【题型】解答题　【知识点】平面几何　【难度】medium
某学校举办毕业联欢晚会，舞台上方设计了三处光源。如图，$\triangle ABC$ 是边长为 6 的等边三角形，边 $BC$ 的中点 $M$ 处为固定光源，$E$、$F$ 分别为边 $AB$、$AC$ 上的移动光源，且 $ME$ 始终垂直于 $MF$，三处光源把舞台照射出五彩缤纷的若干区域。

(1) 当 $F$ 为边 $AC$ 的中点时，求线段 $EF$ 的长度；

(2) 求 $\triangle EFM$ 的面积的最小值。
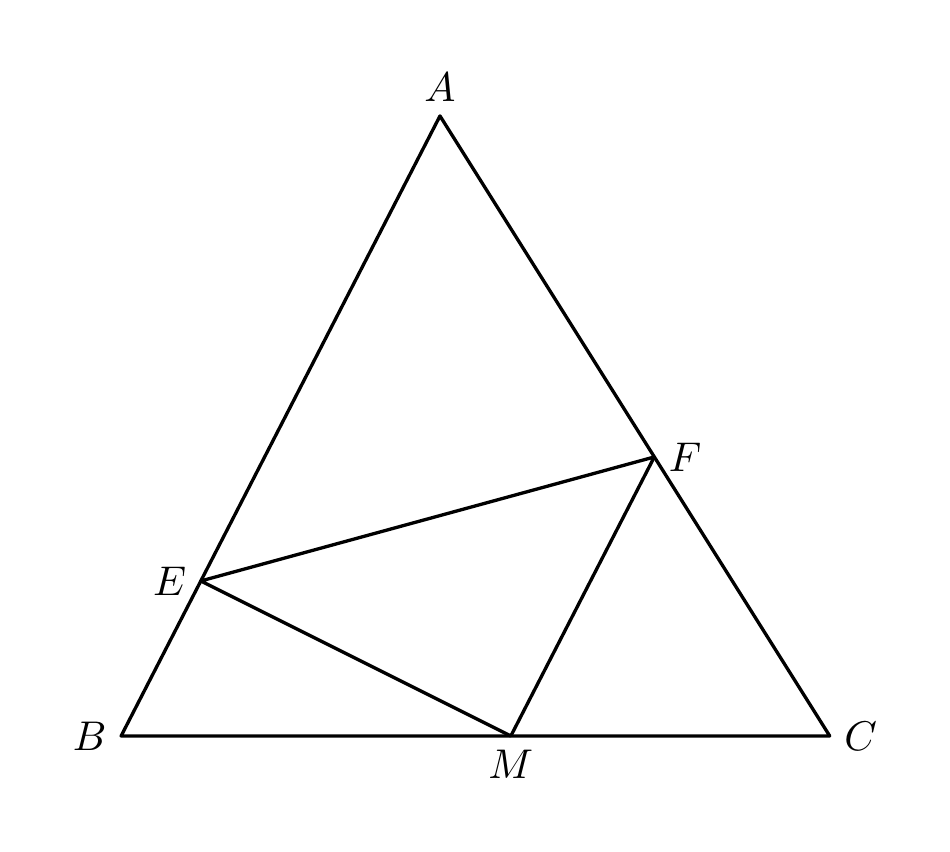
【解答】
【答案】(1) $\dfrac{3\sqrt{7}}{2}$

(2) $\dfrac{54 - 27\sqrt{3}}{2}$

【分析】（1）画出符合要求的图形，求出 $MF = \dfrac{1}{2}AB = 3$，$ME = 3\sin60^\circ = \dfrac{3\sqrt{3}}{2}$，相乘求出面积；（2）作辅助线，设 $CF = x$，利用三角函数与相似表达出 $EM, FM$，表达出面积，利用判别式法求解最值。

【详解】（1）当 $F$ 为边 $AC$ 的中点时，

因为 $M$ 为边 $BC$ 的中点，

所以 $MF \parallel AB$，且 $MF = \dfrac{1}{2}AB = 3$，

而 $ME$ 始终垂直于 $MF$，

所以 $ME \perp AB$，故 $ME = 3\sin60^\circ = \dfrac{3\sqrt{3}}{2}$，

由勾股定理得：$EF = \sqrt{MF^2 + ME^2} = \sqrt{9 + \dfrac{27}{4}} = \dfrac{3\sqrt{7}}{2}$，

即线段 $EF$ 的长为 $\dfrac{3\sqrt{7}}{2}$。

（2）过点 $E$，$F$ 分别作 $EG \perp BC$ 于点 $G$，$FH \perp BC$ 于点 $H$，

设 $CF = x$，则 $FH = \dfrac{\sqrt{3}}{2}x$，$CH = \dfrac{1}{2}x$，

$MH = 3 - \dfrac{1}{2}x$，由勾股定理得：$MF = \sqrt{MH^2 + HF^2} = \sqrt{\left(3 - \dfrac{1}{2}x\right)^2 + \left(\dfrac{\sqrt{3}}{2}x\right)^2} = \sqrt{x^2 - 3x + 9}$，

因为 $ME \perp MF$，所以 $\angle BME + \angle CMF = 90^\circ$，

因为 $\angle MFH + \angle CMF = 90^\circ$，所以 $\angle BME = \angle MFH$，

所以 $\triangle EGM \sim \triangle MHF$，

所以 $\dfrac{EM}{MF} = \dfrac{EG}{MH} = \dfrac{MG}{FH}$，即 $\dfrac{EM}{\sqrt{x^2 - 3x + 9}} = \dfrac{EG}{3 - \dfrac{1}{2}x} = \dfrac{MG}{\dfrac{\sqrt{3}}{2}x}$，

所以 $EG = \dfrac{(6 - x)EM}{2\sqrt{x^2 - 3x + 9}}$，$MG = \dfrac{\sqrt{3}x EM}{2\sqrt{x^2 - 3x + 9}}$，

因为 $BG = \dfrac{\sqrt{3}}{3}EG$，$BG + GM = 3$，

所以 $\dfrac{(6 - x)\sqrt{3}EM}{6\sqrt{x^2 - 3x + 9}} + \dfrac{\sqrt{3}x EM}{2\sqrt{x^2 - 3x + 9}} = 3$，

所以 $EM = \dfrac{3\sqrt{3} \cdot \sqrt{x^2 - 3x + 9}}{x + 3}$，

所以 $\triangle EFM$ 的面积为 $y = \dfrac{1}{2}ME \cdot MF = \dfrac{1}{2} \cdot \dfrac{3\sqrt{3} \cdot \sqrt{x^2 - 3x + 9}}{x + 3} \cdot \sqrt{x^2 - 3x + 9}$，

整理得：$3\sqrt{3}x^2 - (9\sqrt{3} + 2y)x + 27\sqrt{3} - 6y = 0$，

$\therefore \Delta = (9\sqrt{3} + 2y)^2 - 4 \times 3\sqrt{3} \cdot (27\sqrt{3} - 6y) \geq 0$，

解得：$y \geq \dfrac{54 - 27\sqrt{3}}{2}$ 或 $y \leq \dfrac{-54 - 27\sqrt{3}}{2}$，

因为 $y > 0$，所以 $y$ 的最小值为 $\dfrac{54 - 27\sqrt{3}}{2}$，

即面积的最小值为 $\dfrac{54 - 27\sqrt{3}}{2}$。

【点睛】根据题干条件求解面积最值问题，要设出某边长，用该边长表达出其他边长，进而表达出面积，再结合式子特点，选择合适的方法来求解最值，比如基本不等式，求导，对勾函数，三角函数有界性等。

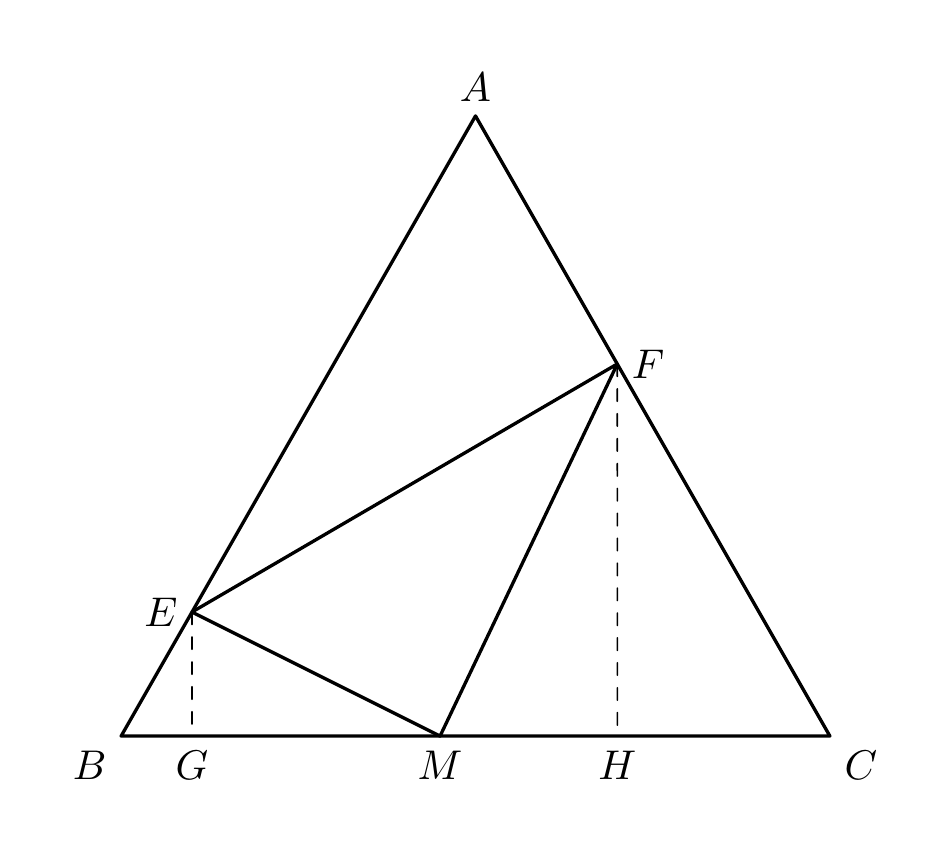